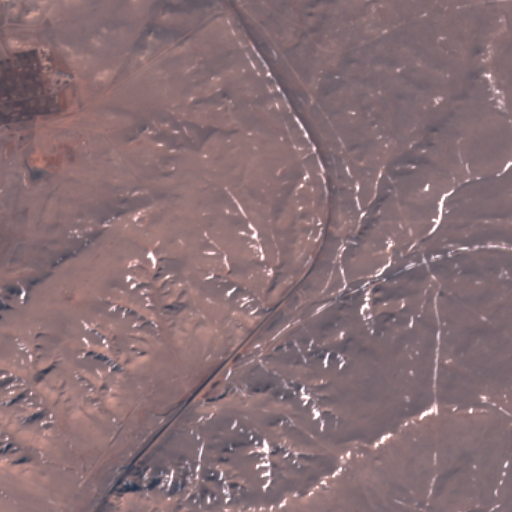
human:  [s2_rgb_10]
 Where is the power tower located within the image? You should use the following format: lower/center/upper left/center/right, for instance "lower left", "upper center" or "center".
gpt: The power tower is located in the lower left of the image.
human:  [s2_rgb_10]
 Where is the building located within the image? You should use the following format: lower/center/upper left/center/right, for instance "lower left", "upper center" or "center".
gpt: The building is located in the upper left of the image.
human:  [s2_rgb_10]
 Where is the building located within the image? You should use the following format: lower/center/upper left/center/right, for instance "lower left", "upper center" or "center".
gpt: The building is located in the upper left of the image.
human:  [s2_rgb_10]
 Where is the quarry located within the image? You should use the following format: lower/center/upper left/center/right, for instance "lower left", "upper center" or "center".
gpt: There is no quarry in the image.